Point out the variations between the two images.
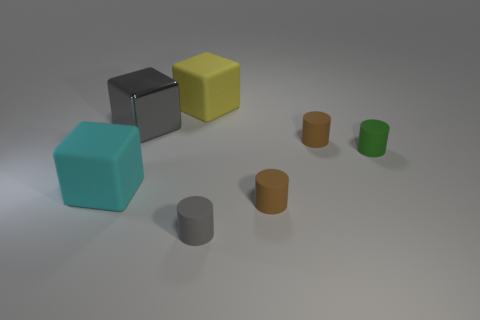
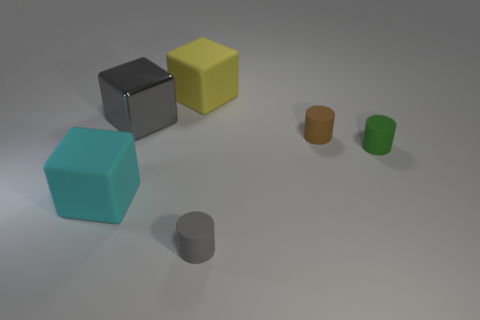
the tiny brown matte cylinder that is in front of the tiny green matte cylinder has disappeared
the tiny brown rubber cylinder in front of the cyan object is gone
the small brown rubber cylinder that is in front of the small green cylinder has disappeared